Field crop: maize
Growth stage: 2
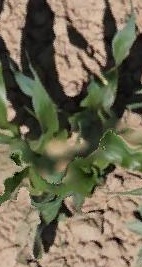
Species: maize